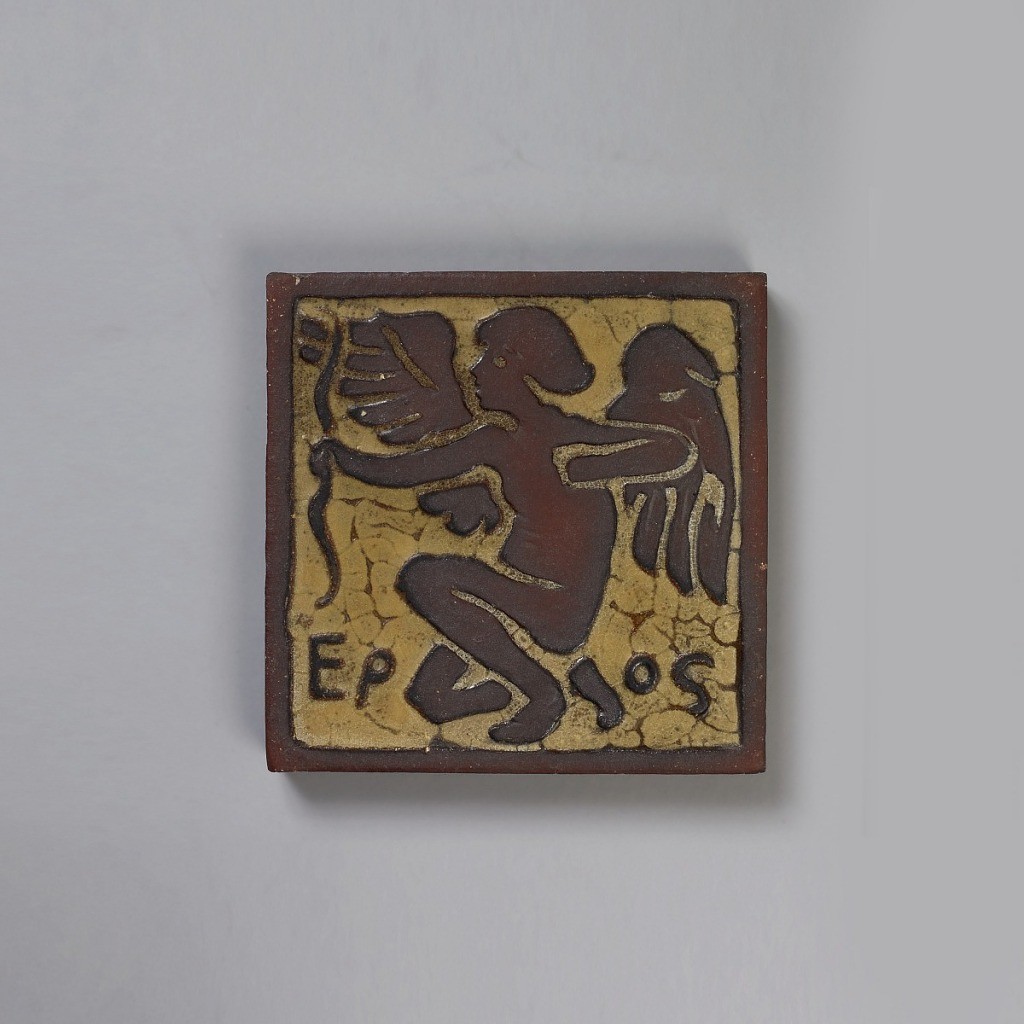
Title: Tile
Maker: Grueby Faience Company, Revere, Massachusetts, 1895–1908
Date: ca. 1905
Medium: Press-molded glazed terra cotta (red earthenware)
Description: Press-molded low relief decoration in earth color against a yellow background. The third tile depicts the image of a Cupid figure, marked Eros.